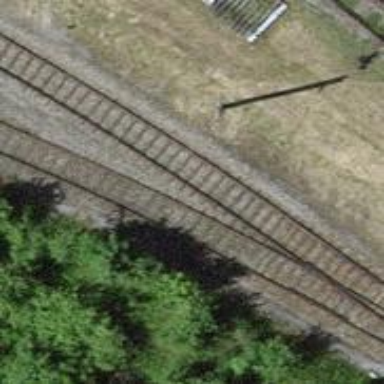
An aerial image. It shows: Rail yard with electrified rails and single track.